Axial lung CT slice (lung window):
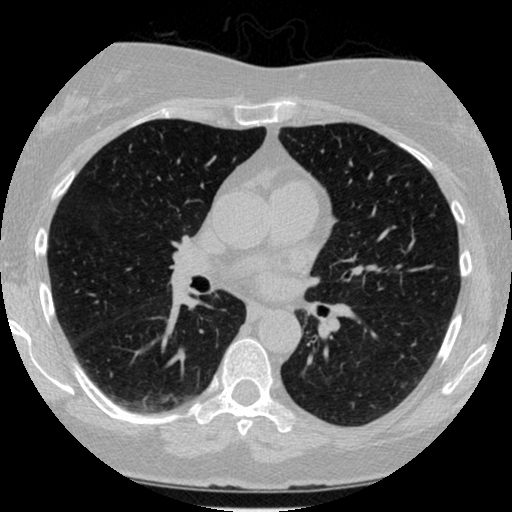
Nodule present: no